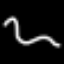
Label: squiggle